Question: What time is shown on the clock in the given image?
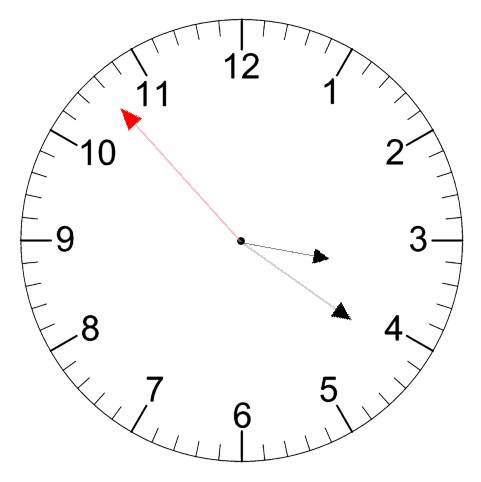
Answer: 03:20:53